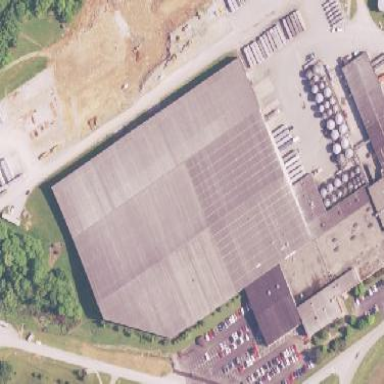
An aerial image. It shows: Distillery.